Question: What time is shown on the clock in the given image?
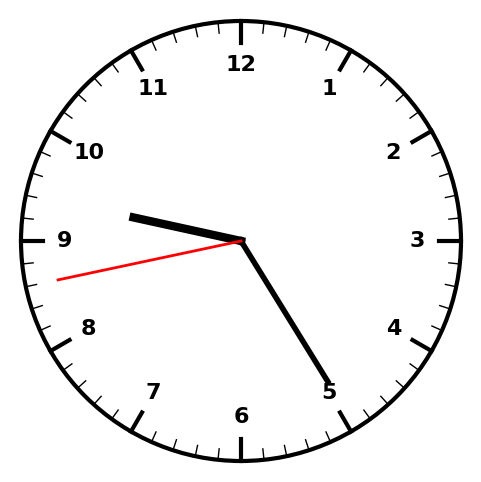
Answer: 09:24:43